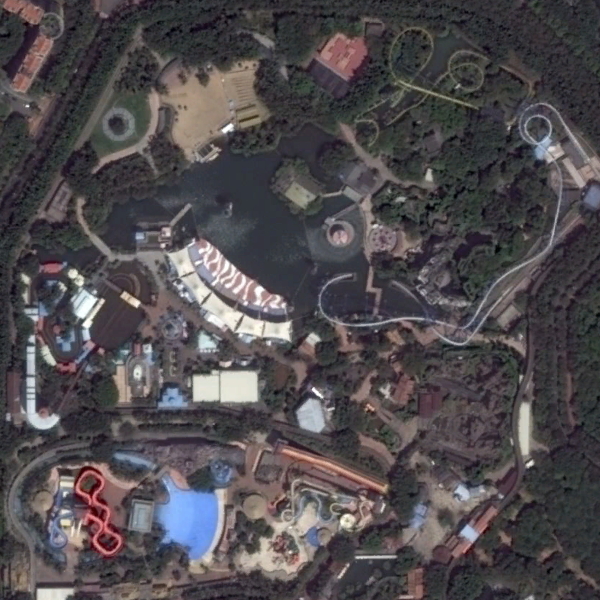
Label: Park